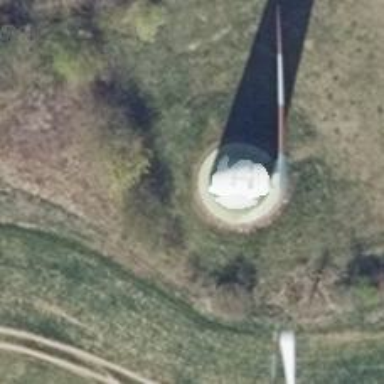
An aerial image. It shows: Wind generator powered by horizontal axis wind turbine.